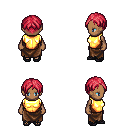
a pixel art fantasy rpg character, female body template, human, dark skin, gold chest armor, robe skirt, ruby red parted hairstyle, ghillies, four views (front, back, left, right), 2x2 character sprite sheet, small pixel art, hard edges, no anti-aliasing